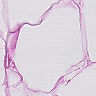
Metastatic tissue present: no